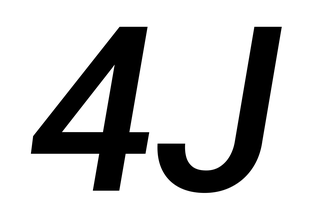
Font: Roboto-Italic_Medium_Italic